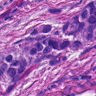
Metastatic tissue present: yes